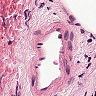
Metastatic tissue present: yes